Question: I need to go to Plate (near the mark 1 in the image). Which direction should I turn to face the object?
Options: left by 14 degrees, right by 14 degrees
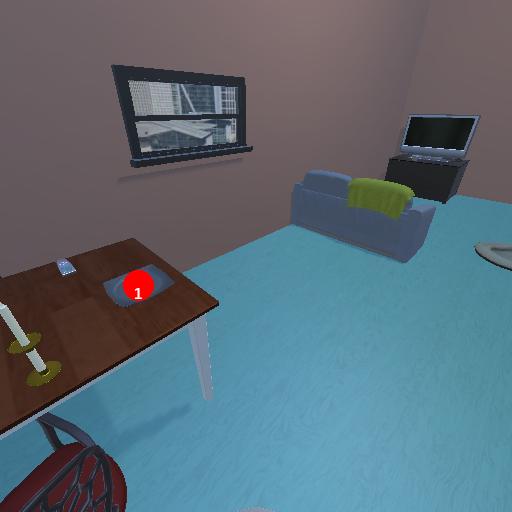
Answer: left by 14 degrees